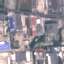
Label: Industrial